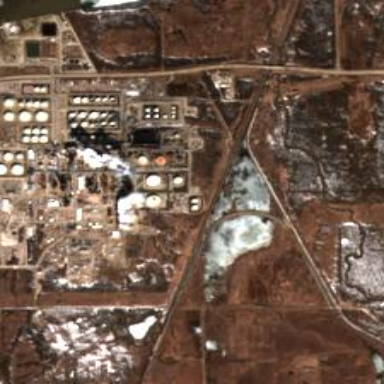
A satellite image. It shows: Industrial area with refinery.